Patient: sex M, age 72
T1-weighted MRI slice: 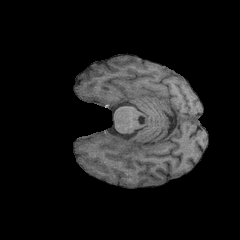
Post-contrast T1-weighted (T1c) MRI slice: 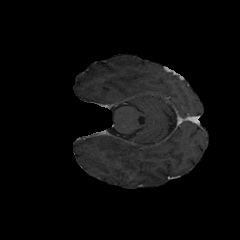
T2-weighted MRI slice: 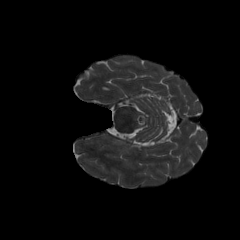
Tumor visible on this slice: yes
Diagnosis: Glioblastoma, IDH-wildtype
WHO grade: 4